Question: I'm porting an app from iOS to Android, I've read a couple of books and am kind of learning as I go along. One thing I'm having trouble with is finding a document, app or website that will show me the different types of widgets available and what they're called. Does anybody know of any resource that does this?

I'm asking specifically because I stumbled on this lovely thing in the Android docs and can't for the life of me find out what the widget is.
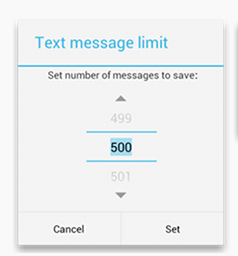
Answer: That particular widget is the <URL> developer guide that has some good information.